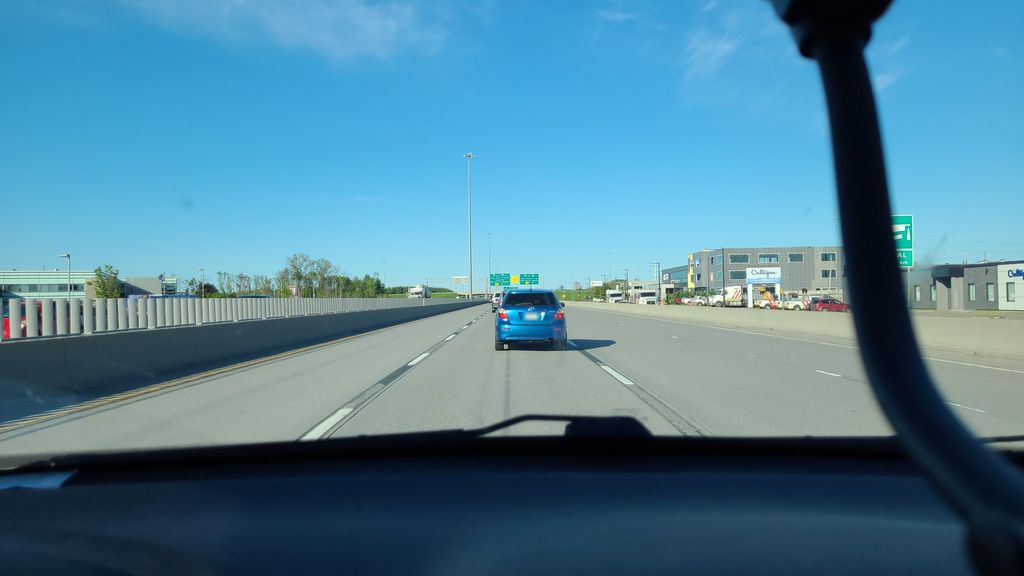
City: quebec_city